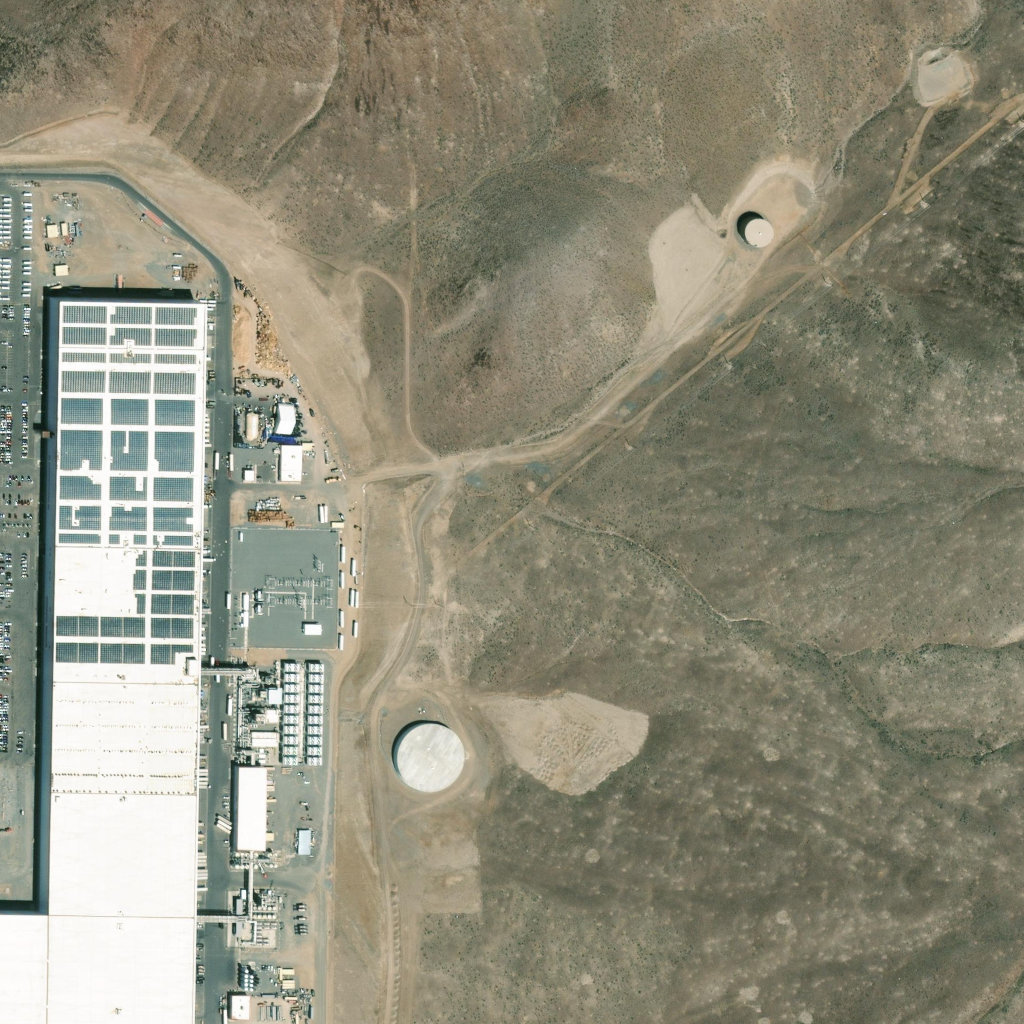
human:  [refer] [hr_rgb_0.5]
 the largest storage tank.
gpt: <box>[[36, 69, 46, 78, 0]]</box>